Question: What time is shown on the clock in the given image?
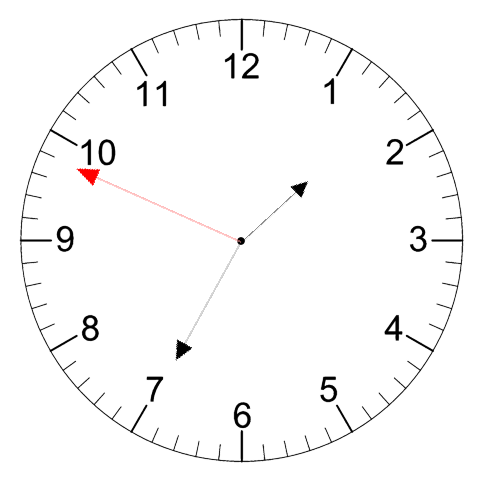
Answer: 01:34:49